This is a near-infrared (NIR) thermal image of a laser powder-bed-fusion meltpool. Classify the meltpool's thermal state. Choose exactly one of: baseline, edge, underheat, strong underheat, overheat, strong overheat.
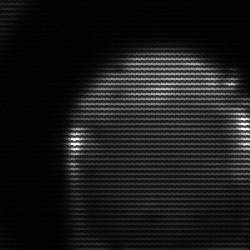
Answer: edge